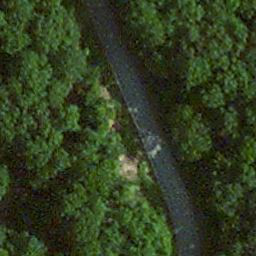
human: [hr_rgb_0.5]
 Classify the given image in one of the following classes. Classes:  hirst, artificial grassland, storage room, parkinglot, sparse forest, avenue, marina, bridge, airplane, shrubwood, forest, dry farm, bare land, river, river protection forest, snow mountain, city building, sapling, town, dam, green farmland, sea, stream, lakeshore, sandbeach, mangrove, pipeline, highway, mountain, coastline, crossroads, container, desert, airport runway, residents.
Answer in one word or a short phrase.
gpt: avenue